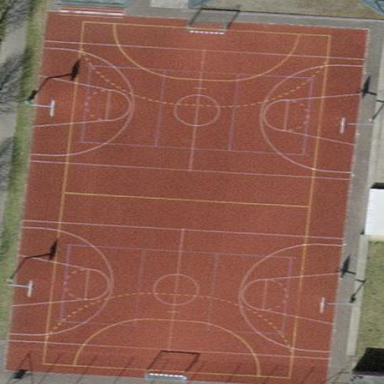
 offering leisure land for sports activities."